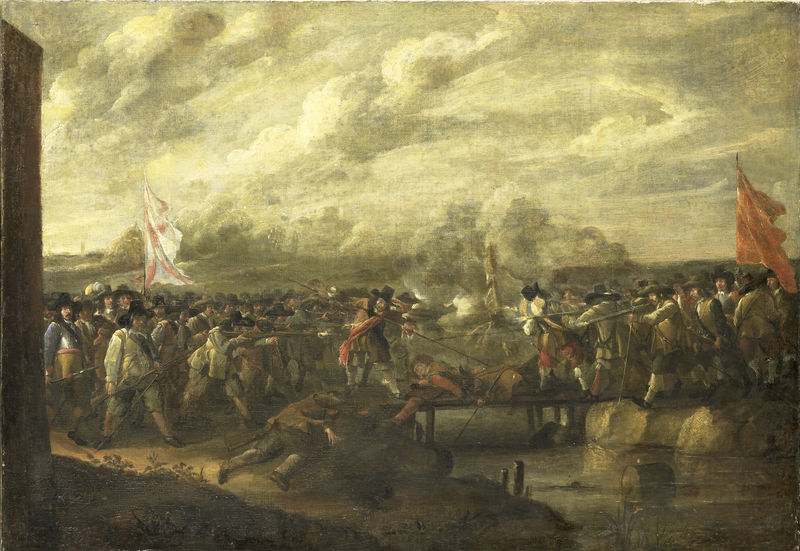
Titel: Infanteriegevecht bij een brug
Künstler: Nicolaas van (I) Eyck
Standort: Amsterdam
Institution: Rijksmuseum
Schlagwörter: gemälde, himmel, kampf, wolken, fluss, hut, malerei, leiche, tod, tot, bach, brücke, fahnen, flagge, krieg, schlacht, historienbild, soldat, waffe, bürger, napoleon, trommel, sterben, gewehr, fanne, gewähr, schußwaffe, kriegsmänner